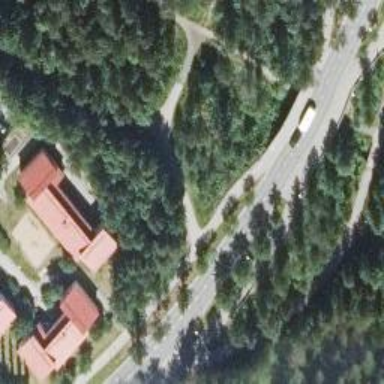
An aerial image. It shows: Asphalt cycleway.